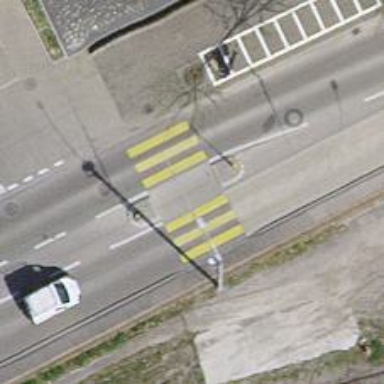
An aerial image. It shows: Uncontrolled zebra crossing on the road.